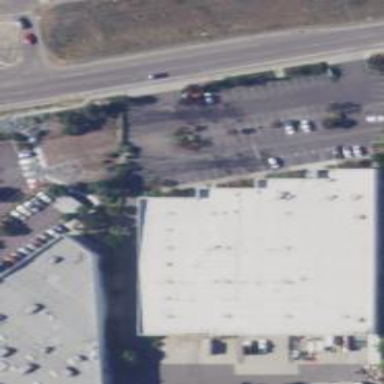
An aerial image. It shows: Building.